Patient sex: M
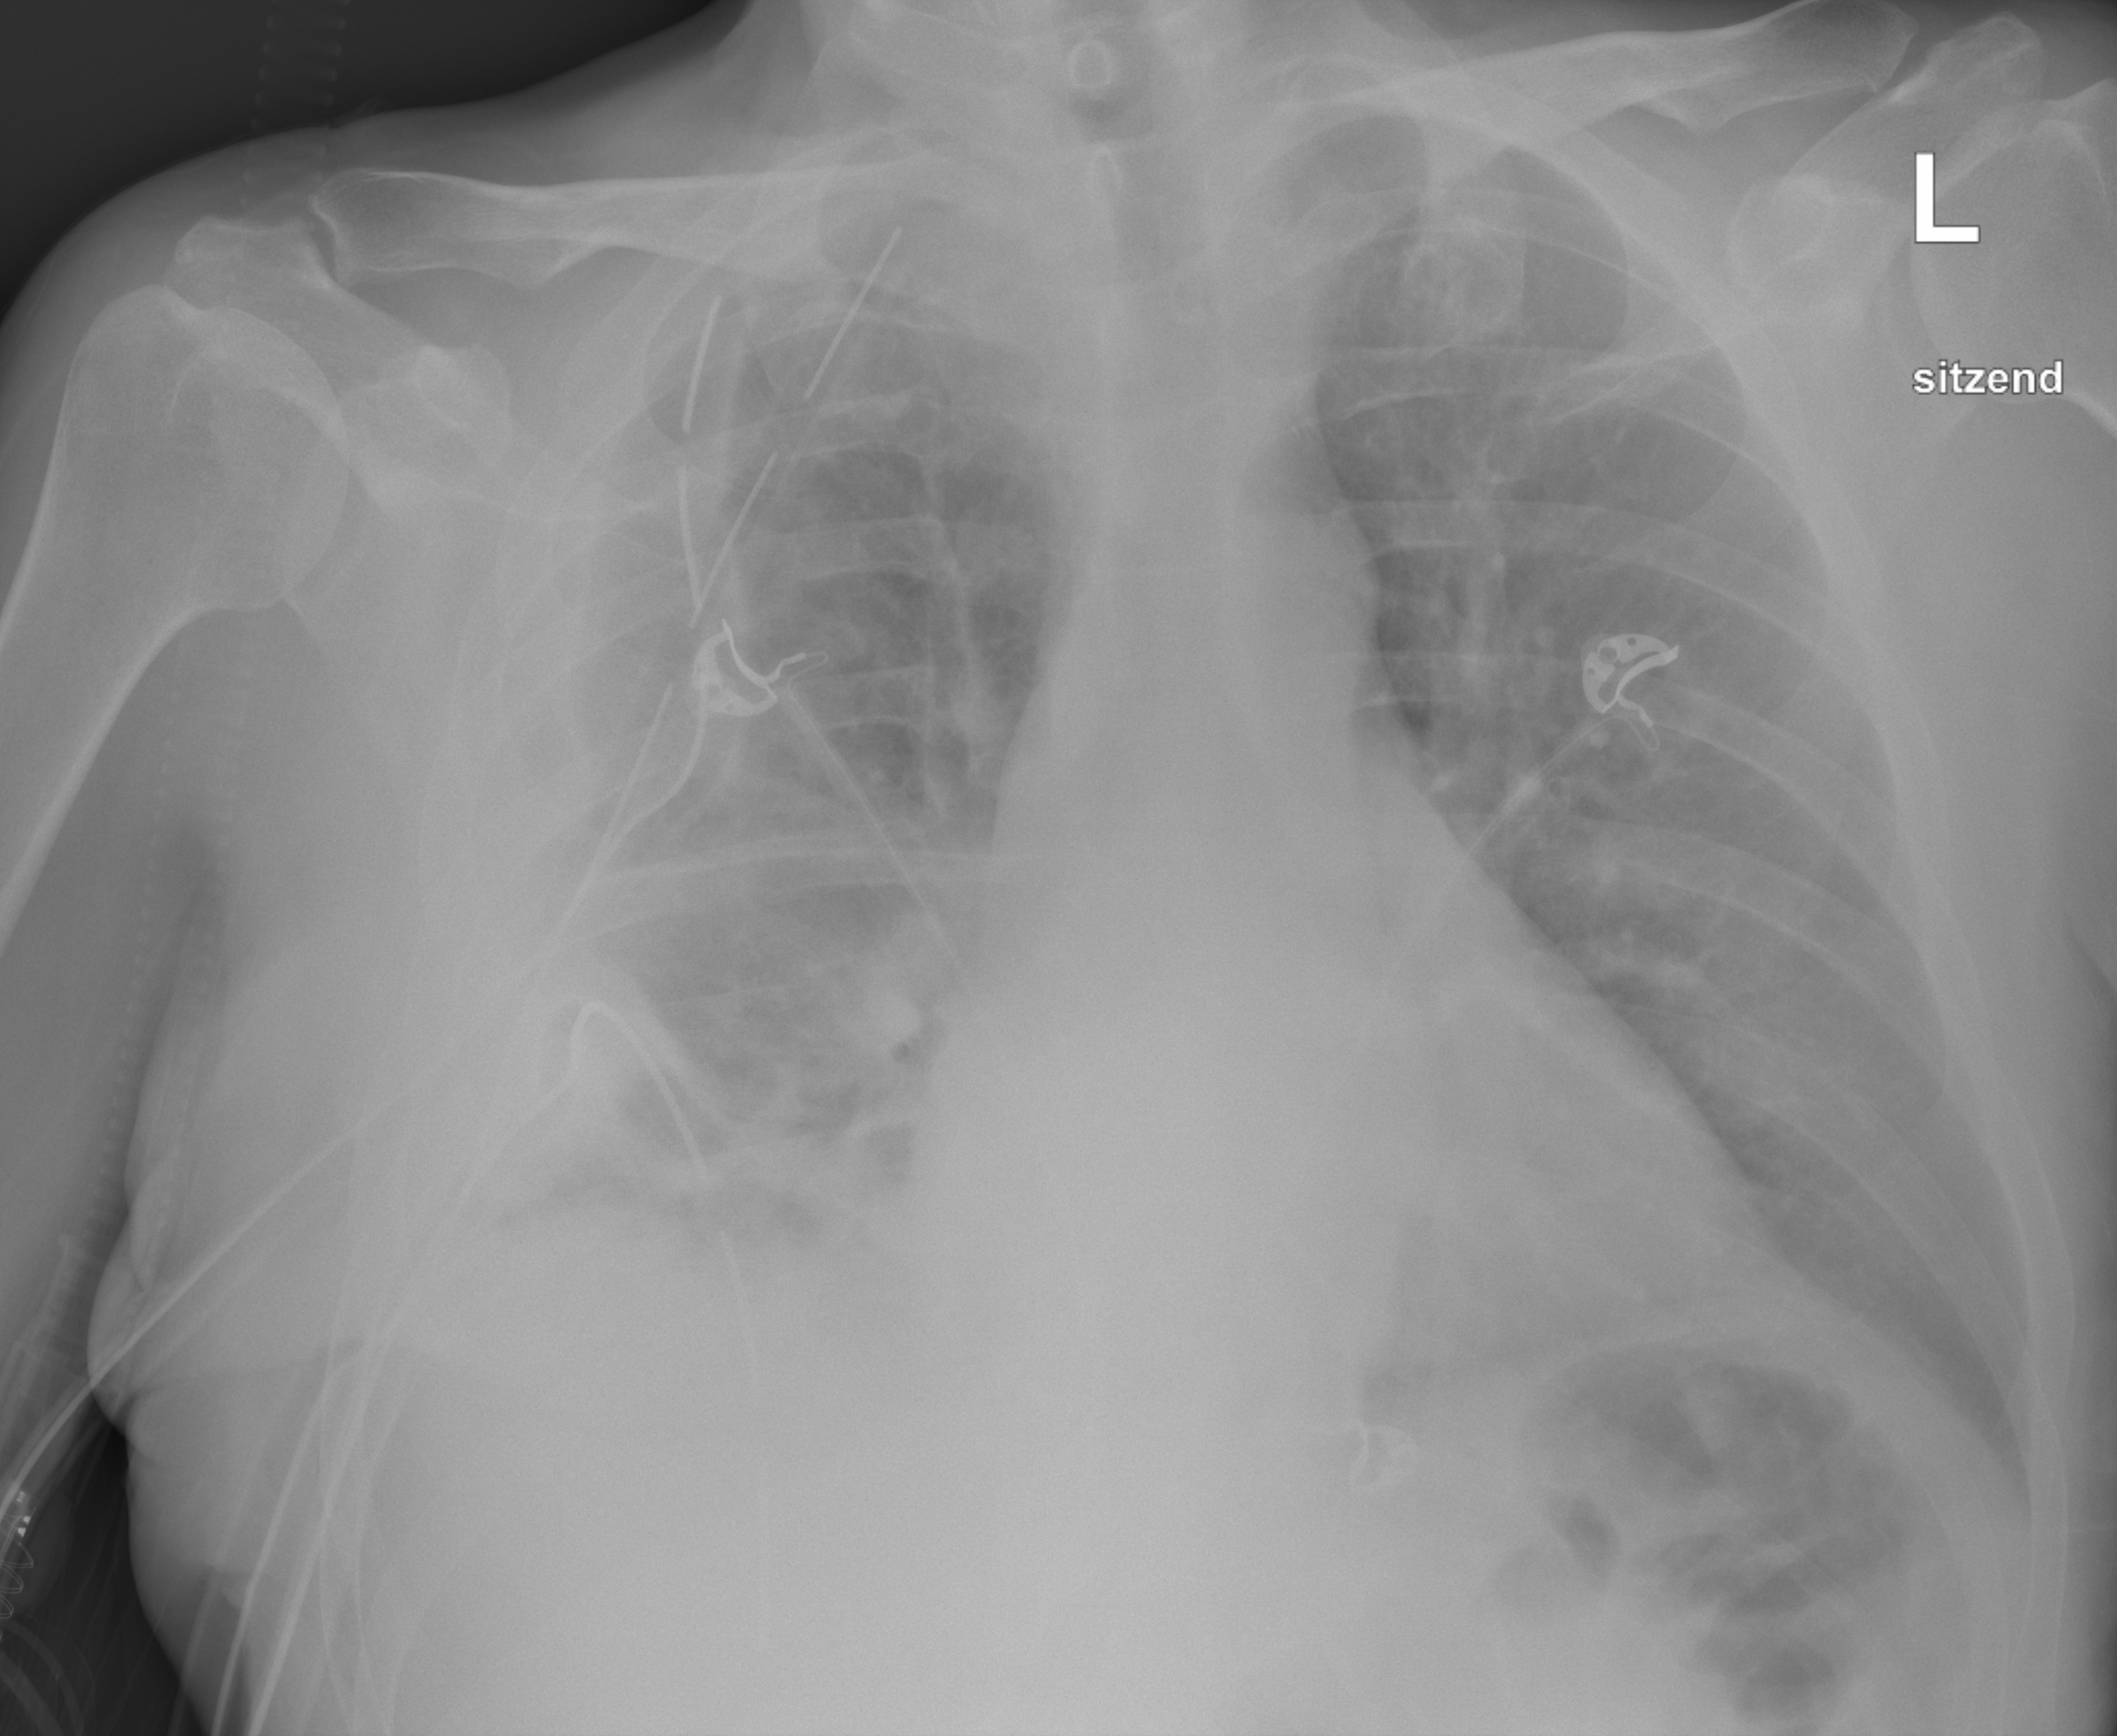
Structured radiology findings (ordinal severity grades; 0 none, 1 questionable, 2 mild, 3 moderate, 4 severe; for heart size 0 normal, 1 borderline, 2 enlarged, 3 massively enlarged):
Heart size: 2
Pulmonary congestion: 0
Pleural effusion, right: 2
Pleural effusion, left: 0
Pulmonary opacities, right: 1
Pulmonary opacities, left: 0
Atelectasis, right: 3
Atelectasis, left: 0